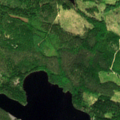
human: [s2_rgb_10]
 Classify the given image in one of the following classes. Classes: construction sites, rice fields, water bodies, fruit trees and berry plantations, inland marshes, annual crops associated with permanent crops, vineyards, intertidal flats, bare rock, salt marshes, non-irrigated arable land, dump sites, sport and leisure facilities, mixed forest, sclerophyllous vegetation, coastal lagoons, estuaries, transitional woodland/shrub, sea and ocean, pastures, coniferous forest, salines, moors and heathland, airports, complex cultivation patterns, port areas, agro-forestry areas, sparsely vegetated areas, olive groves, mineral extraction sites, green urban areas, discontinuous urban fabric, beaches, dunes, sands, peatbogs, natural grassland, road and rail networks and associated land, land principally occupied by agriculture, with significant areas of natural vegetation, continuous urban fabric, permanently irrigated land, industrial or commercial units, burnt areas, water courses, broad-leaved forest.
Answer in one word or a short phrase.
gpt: coniferous forest, mixed forest, water bodies